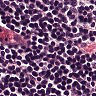
Metastatic tissue present: no